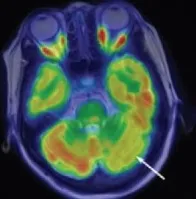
61-year-old woman after suffering a stroke. (D) Fused PET/MRI images demonstrated hypometabolism in the contralteral cerebellar hemisphere (arrow).
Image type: radiology (pet)